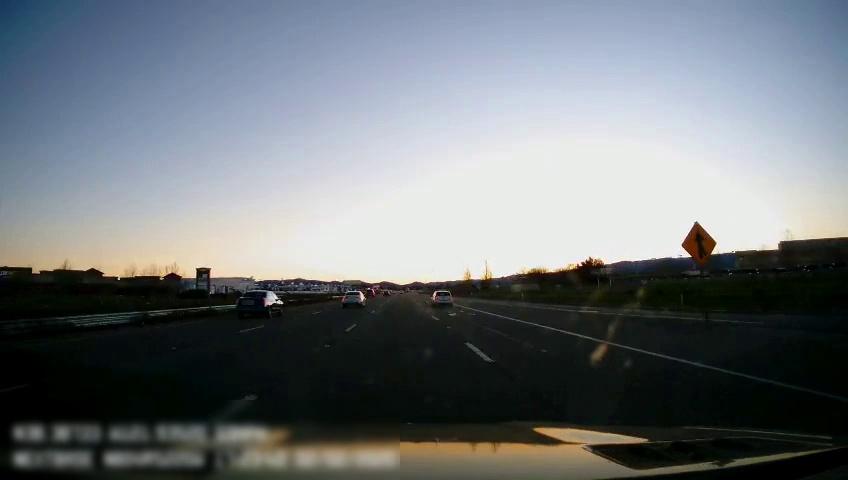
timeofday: Dusk/Dawn/Twilight
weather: Cloudy
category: Drivable Space
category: Vehicles | Car
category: Vehicles | Car
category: Vehicles | SUV
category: Vehicles | SUV
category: Lanes | Current Lane
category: Lanes | Current Lane
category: Lanes | Alternate Lane
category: Lanes | Alternate Lane
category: Lanes | Alternate Lane